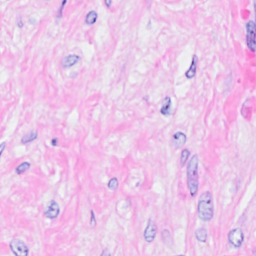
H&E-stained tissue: Breast